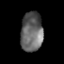
Tissue: lung
Cell type: T cells
Senescence score: 0.2065
Nuclear area (px): 849
Mean DAPI intensity: 101.065